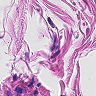
Metastatic tissue present: no